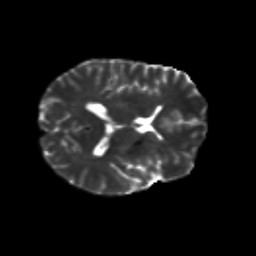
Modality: T2w
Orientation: axial
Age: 42
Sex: female
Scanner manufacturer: siemens
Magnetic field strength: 3 T
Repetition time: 8.6 s
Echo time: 0.095 s